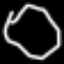
Label: octagon